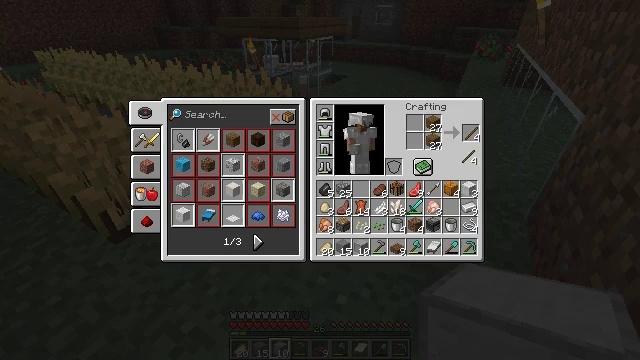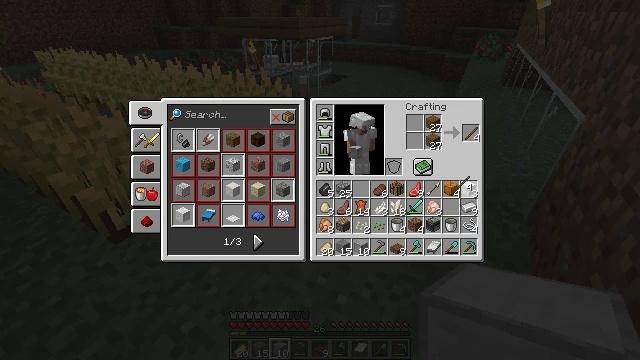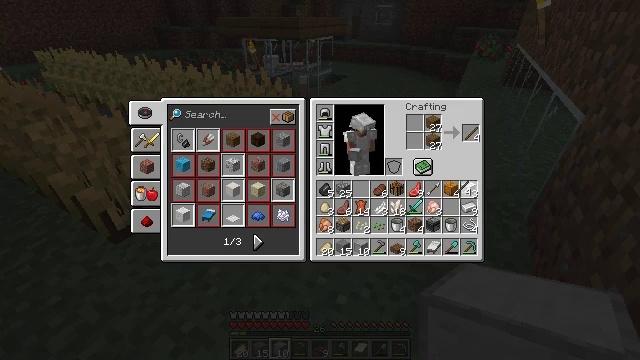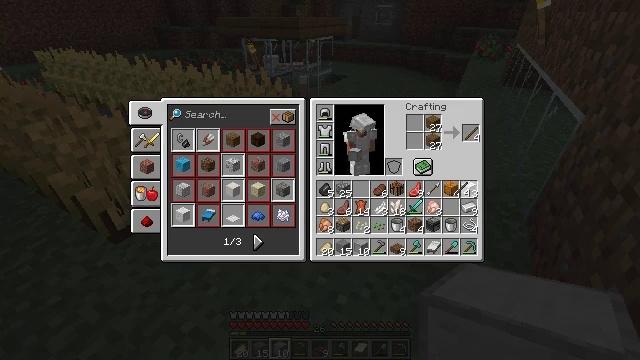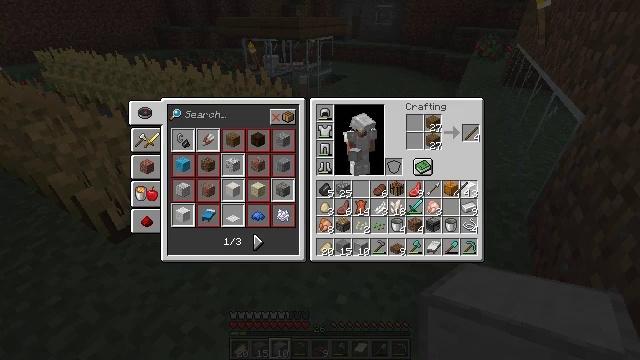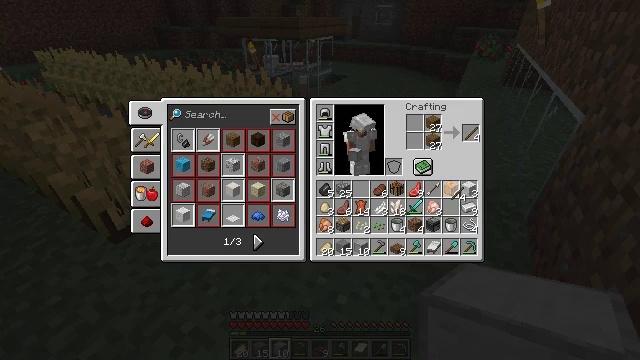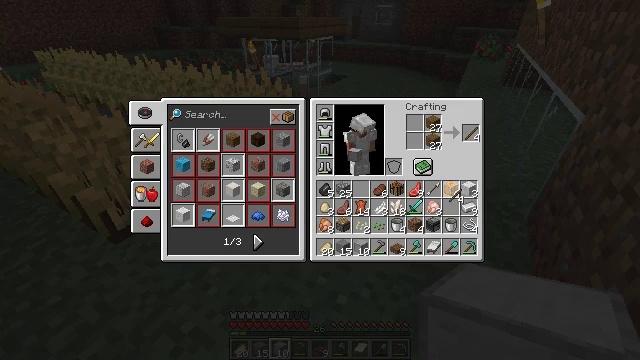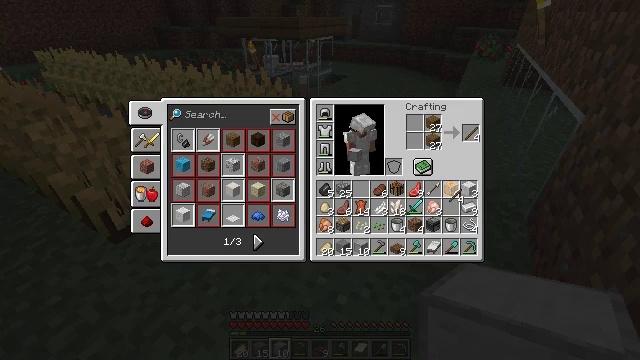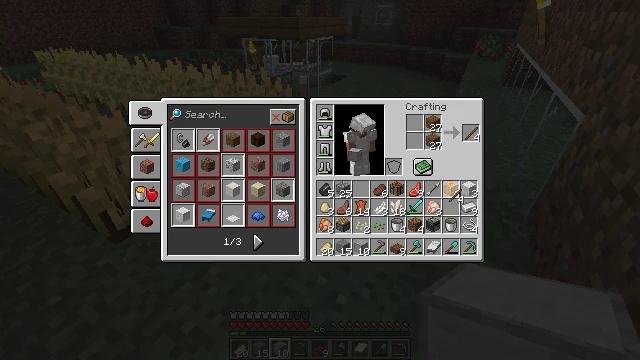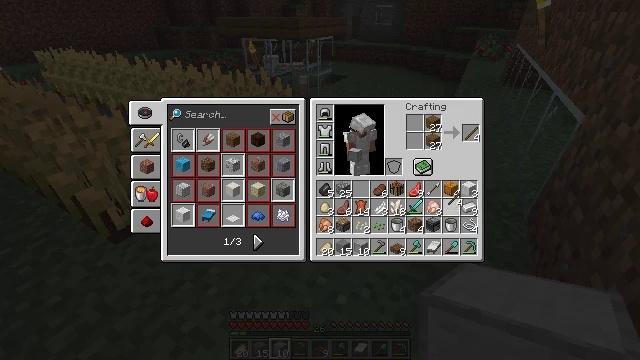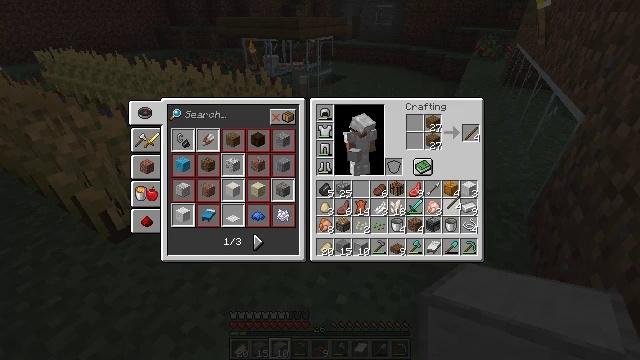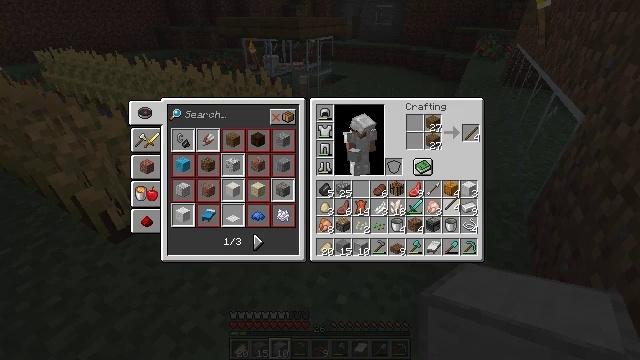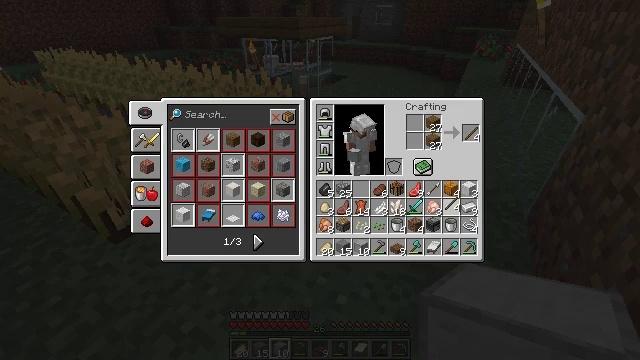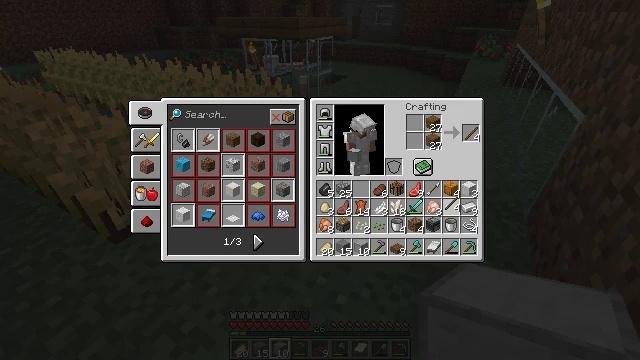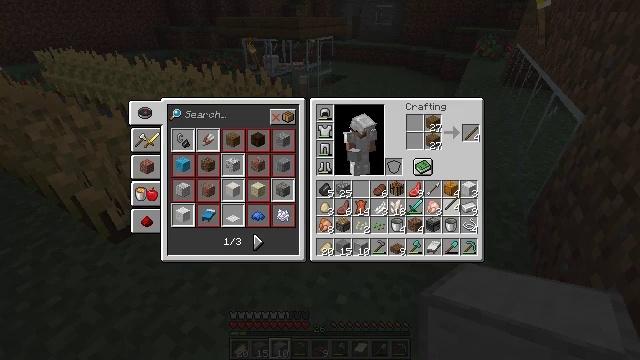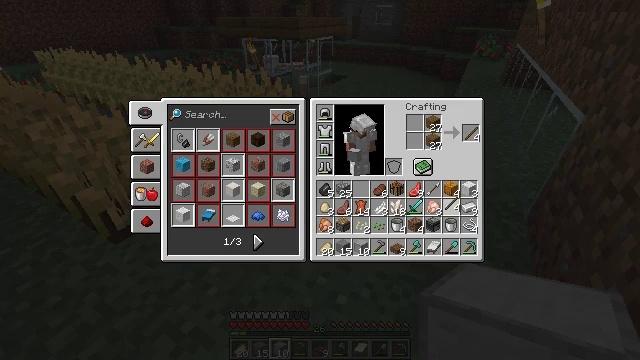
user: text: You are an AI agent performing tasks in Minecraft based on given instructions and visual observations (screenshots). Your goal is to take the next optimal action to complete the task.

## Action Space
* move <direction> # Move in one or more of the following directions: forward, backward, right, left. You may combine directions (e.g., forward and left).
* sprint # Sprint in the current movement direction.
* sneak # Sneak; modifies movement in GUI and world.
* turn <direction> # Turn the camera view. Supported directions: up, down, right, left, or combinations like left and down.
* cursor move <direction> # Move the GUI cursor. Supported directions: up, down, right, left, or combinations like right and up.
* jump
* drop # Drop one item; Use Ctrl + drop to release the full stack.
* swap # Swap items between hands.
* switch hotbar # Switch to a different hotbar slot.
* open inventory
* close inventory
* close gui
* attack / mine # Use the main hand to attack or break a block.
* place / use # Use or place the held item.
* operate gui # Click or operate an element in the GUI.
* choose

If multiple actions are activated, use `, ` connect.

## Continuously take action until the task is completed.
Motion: motion action
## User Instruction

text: Remove a coal from the inventory.
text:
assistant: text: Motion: turn down
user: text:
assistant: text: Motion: no_op
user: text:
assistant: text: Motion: no_op
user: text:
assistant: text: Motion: no_op
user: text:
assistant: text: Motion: no_op
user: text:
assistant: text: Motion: no_op
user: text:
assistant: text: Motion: no_op
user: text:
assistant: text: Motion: no_op
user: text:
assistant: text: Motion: no_op
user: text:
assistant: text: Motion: no_op
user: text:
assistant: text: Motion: no_op
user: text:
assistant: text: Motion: no_op
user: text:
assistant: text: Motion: no_op
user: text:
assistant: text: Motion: attack / mine
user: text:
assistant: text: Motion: attack / mine
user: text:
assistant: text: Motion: no_op
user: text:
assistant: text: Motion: no_op
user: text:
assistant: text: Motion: no_op
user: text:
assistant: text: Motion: no_op
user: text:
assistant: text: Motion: no_op
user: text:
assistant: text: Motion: no_op
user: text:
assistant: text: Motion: no_op
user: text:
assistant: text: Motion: no_op
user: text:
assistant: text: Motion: no_op
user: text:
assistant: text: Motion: no_op
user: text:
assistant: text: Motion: no_op
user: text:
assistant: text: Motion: no_op
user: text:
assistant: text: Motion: no_op
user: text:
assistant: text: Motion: turn up
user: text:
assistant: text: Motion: turn up